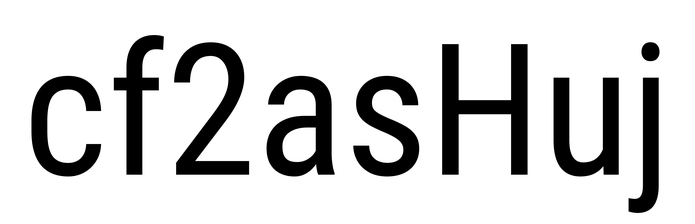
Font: Roboto_Condensed_Regular